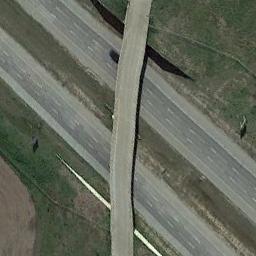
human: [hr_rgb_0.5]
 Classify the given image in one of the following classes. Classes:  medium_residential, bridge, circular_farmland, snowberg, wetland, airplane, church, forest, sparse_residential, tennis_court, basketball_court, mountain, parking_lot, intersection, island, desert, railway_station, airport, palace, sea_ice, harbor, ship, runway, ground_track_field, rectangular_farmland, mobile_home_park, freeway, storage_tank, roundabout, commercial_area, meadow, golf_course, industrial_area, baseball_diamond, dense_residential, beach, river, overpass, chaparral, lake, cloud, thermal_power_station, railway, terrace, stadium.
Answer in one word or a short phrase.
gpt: overpass